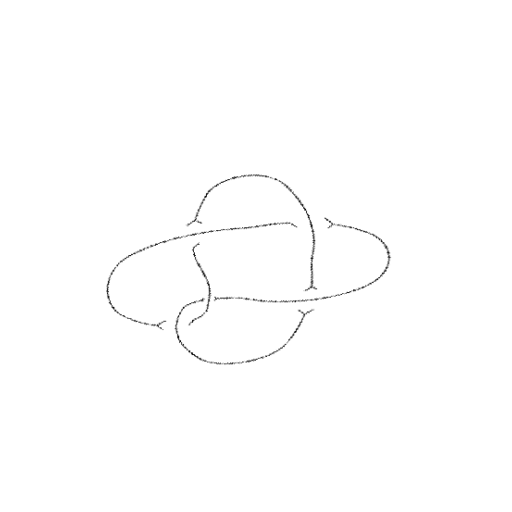
Crossing number: 5